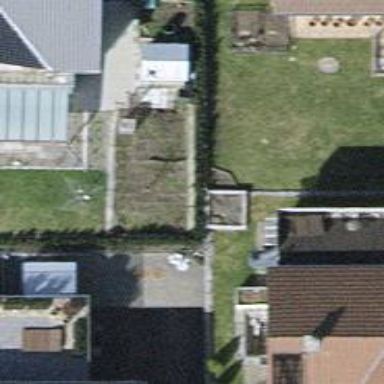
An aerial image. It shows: Hedge barrier.